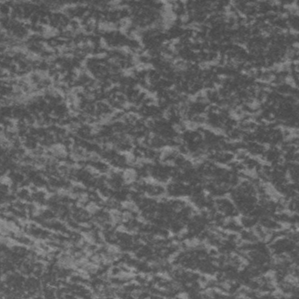
Label: frost